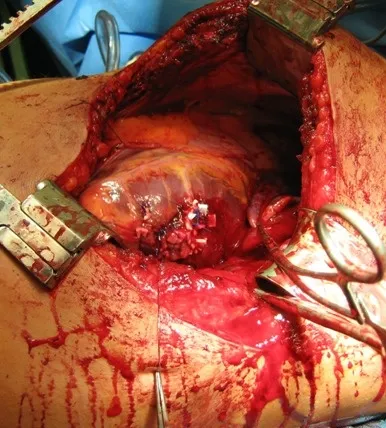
Left ventricle with non-absorbable sutures sheathed with teflon plates (Prolene 2-0).
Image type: medical_photograph (other_medical_photograph)